Field crop: tomato
Growth stage: 2
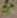
Species: solanum